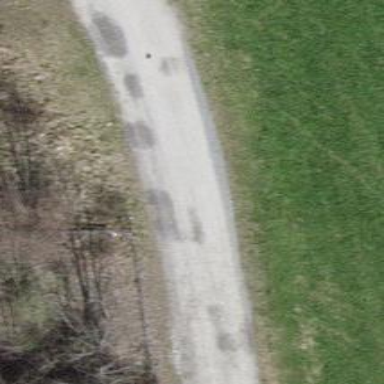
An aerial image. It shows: Track with fine gravel surface. The track is of grade4 tracktype.